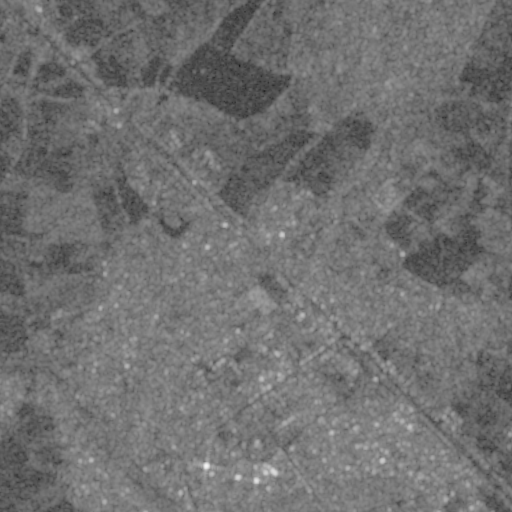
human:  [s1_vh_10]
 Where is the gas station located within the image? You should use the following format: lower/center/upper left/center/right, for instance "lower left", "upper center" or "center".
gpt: The gas station is located in the lower right of the image.
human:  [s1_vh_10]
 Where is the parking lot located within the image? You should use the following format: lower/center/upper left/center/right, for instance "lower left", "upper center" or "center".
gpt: The parking lot is located in the lower right of the image.
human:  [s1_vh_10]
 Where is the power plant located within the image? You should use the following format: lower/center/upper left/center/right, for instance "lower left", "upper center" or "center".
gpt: There is no power plant in the image.

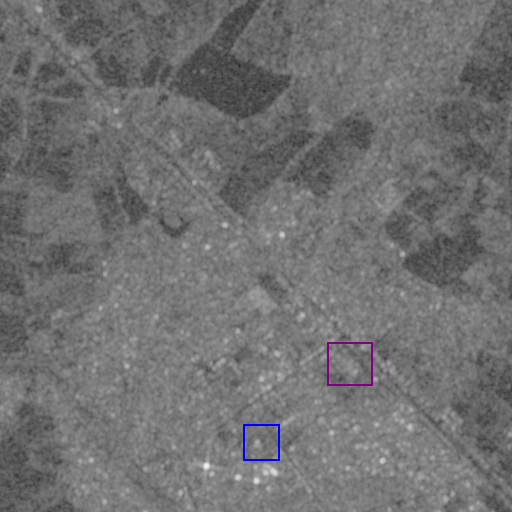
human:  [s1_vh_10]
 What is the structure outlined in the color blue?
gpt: The structure outlined in blue is a park.
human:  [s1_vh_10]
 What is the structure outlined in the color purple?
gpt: The structure outlined in purple is a parking lot.
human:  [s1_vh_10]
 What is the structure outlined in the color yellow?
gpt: There is no yellow outline.